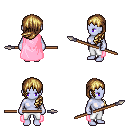
a pixel art fantasy rpg character, female body template, dark elf, purple skin, pink cape, white pants, blonde left-swept hairstyle, spear, four views (front, back, left, right), 2x2 character sprite sheet, small pixel art, hard edges, no anti-aliasing